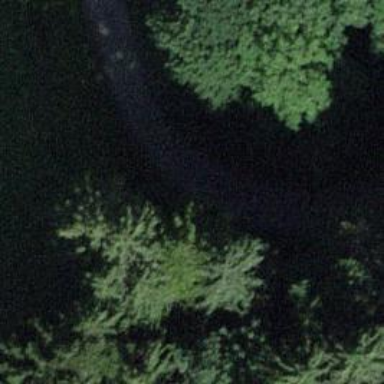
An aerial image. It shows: Driveway bridge connecting two areas.